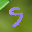
Label: 9